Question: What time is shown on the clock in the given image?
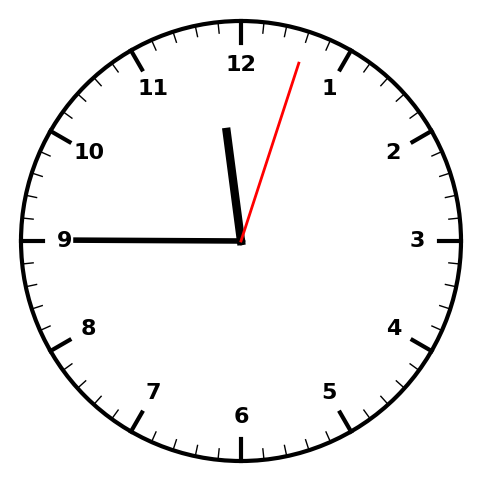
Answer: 11:45:03